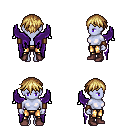
a pixel art fantasy rpg character, female body template, dark elf, purple skin, purple wings, gold greaves, blonde short bangs hairstyle, leather bracers, maroon shoes, four views (front, back, left, right), 2x2 character sprite sheet, small pixel art, hard edges, no anti-aliasing